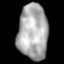
Tissue: lung
Cell type: Fibroblasts
Senescence score: 0.5607
Nuclear area (px): 1638
Mean DAPI intensity: 170.919